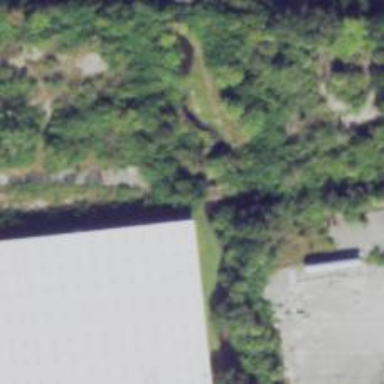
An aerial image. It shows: Abandoned railway spur bridge that is no longer in use.